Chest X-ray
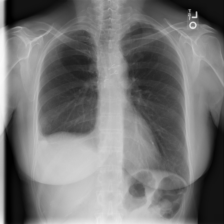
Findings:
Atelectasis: negative
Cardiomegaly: negative
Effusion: negative
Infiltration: negative
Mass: negative
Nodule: negative
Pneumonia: negative
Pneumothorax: negative
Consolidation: negative
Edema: negative
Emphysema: negative
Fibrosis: negative
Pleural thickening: positive
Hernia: negative